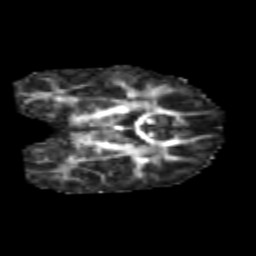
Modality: FA
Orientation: coronal
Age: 7
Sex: male
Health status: healthy